Frequency: 50000
Velocity: 0,155
Power: 36,2
Pulse duration: 0,0000001
Pass count: 1
Magnification: 10
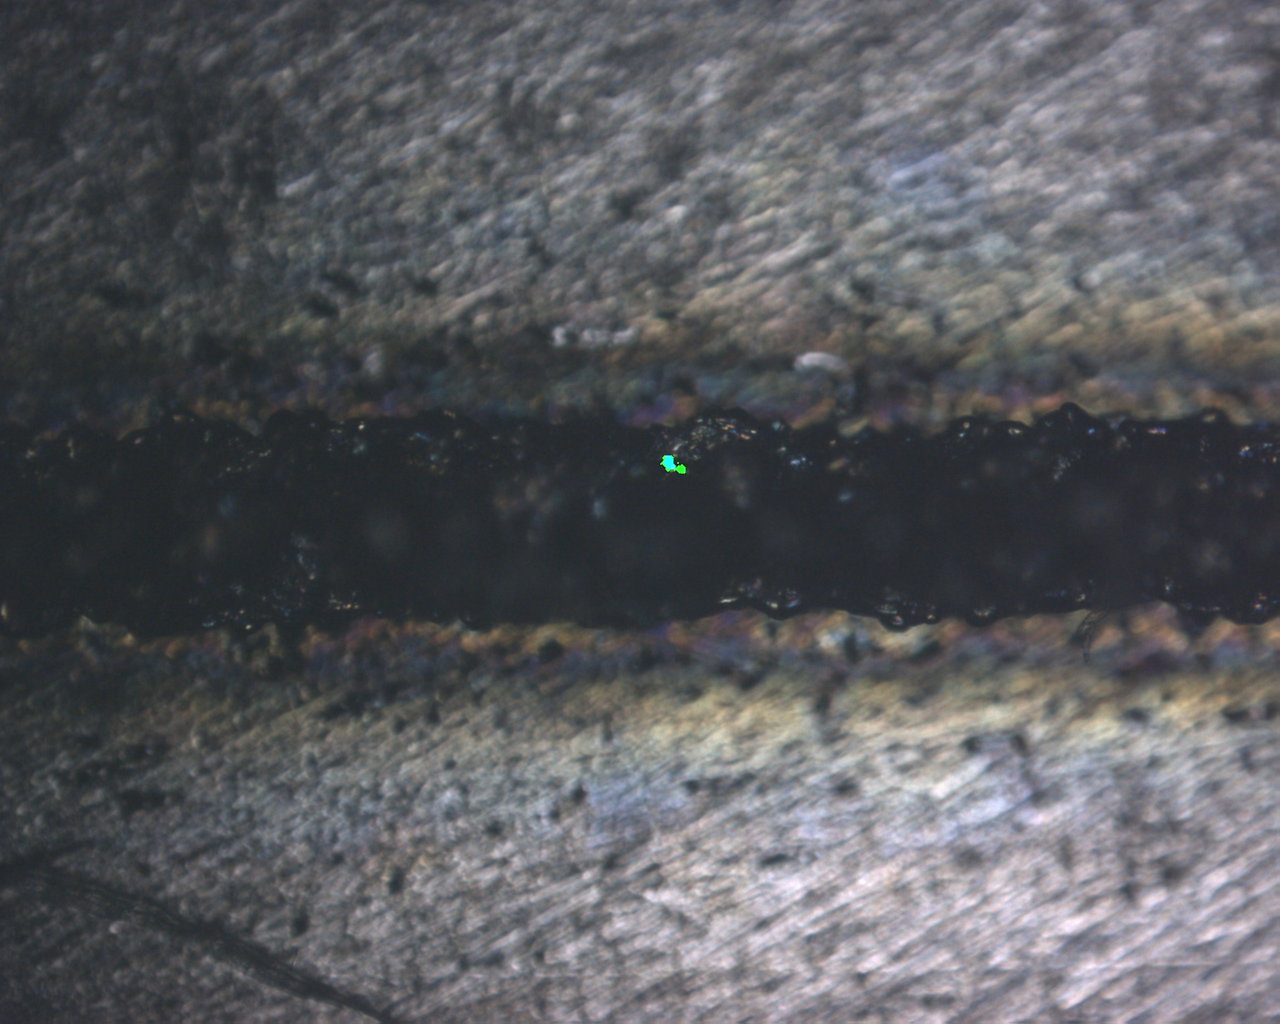
Measured width: 132.982
Other width: 82.826